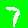
Digit: 7